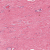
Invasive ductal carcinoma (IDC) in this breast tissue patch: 0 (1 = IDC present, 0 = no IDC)